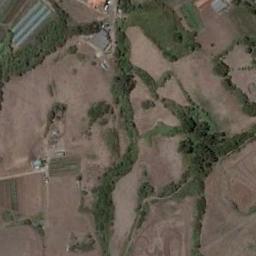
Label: rectangular_farmland